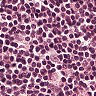
Metastatic tissue present: no